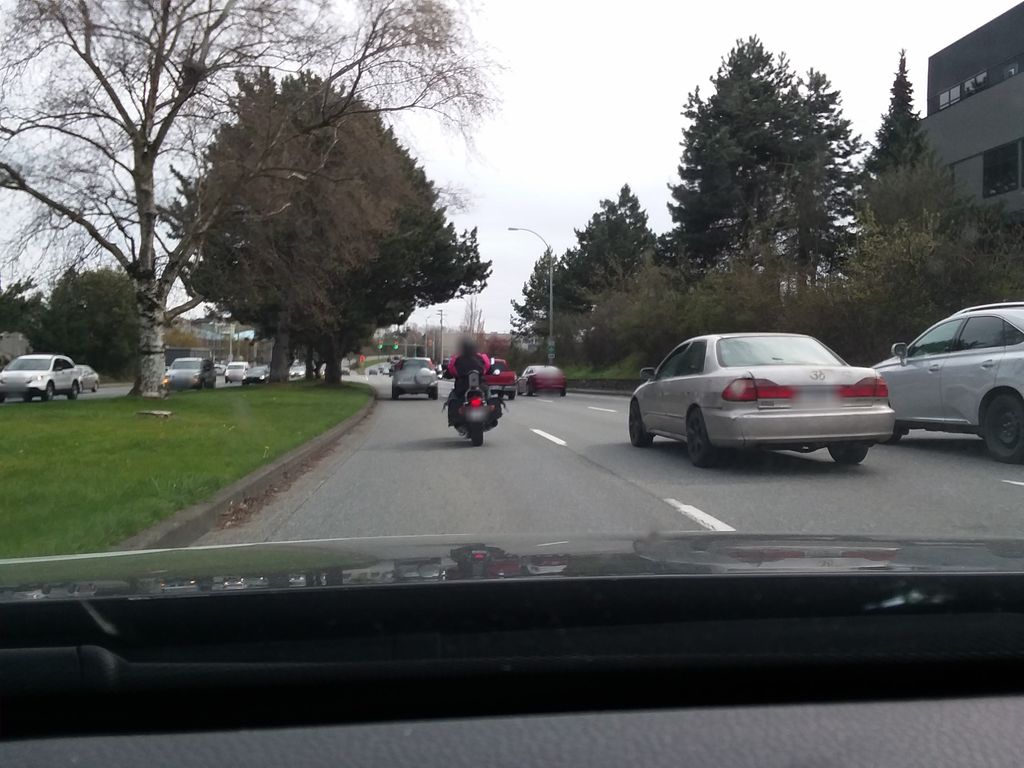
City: victoria